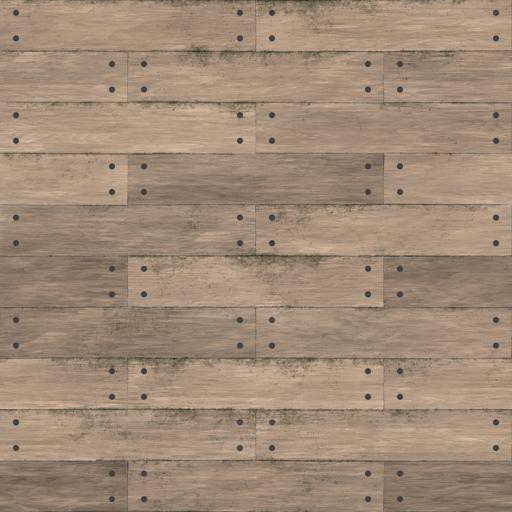
Tags: bright light nailed nails planks rough wood wooden